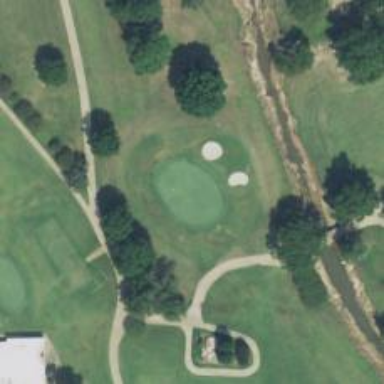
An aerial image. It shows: View of golf hole.